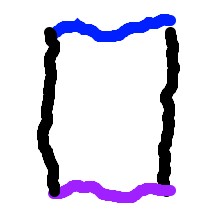
Shape: rectangle